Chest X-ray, PA view. Patient: 46 years old, sex F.
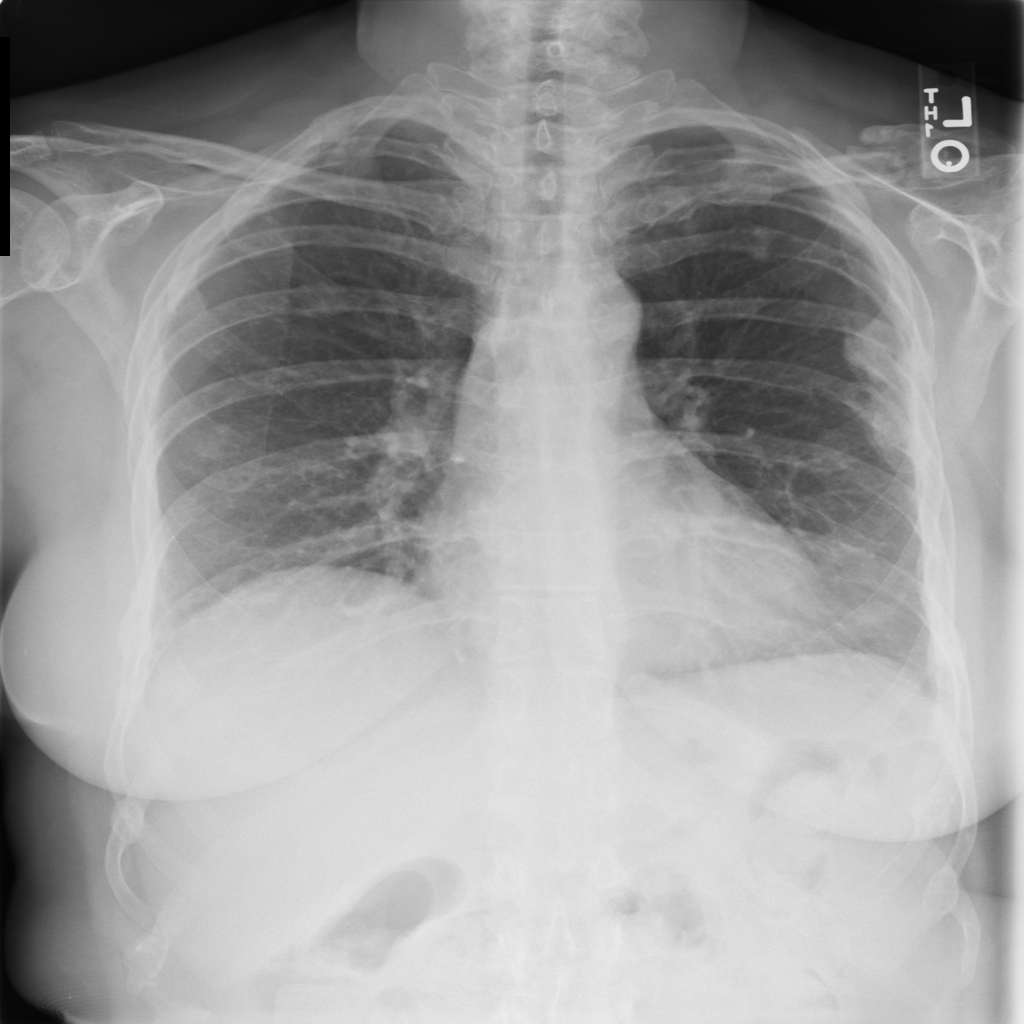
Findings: No Finding